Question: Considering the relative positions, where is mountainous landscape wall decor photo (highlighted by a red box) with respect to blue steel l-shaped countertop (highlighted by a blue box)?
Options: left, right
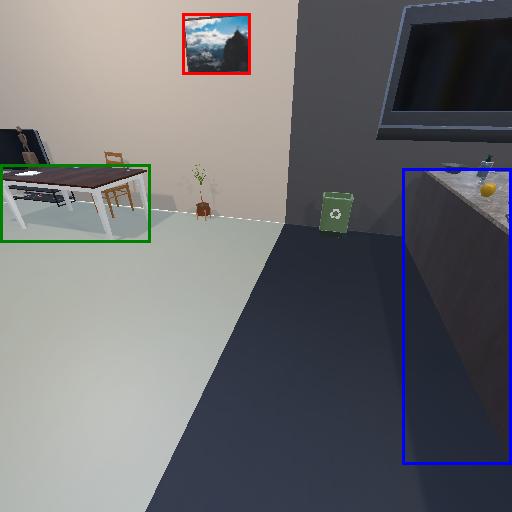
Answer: left